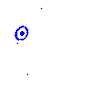
Particle: pion